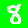
Digit: 8